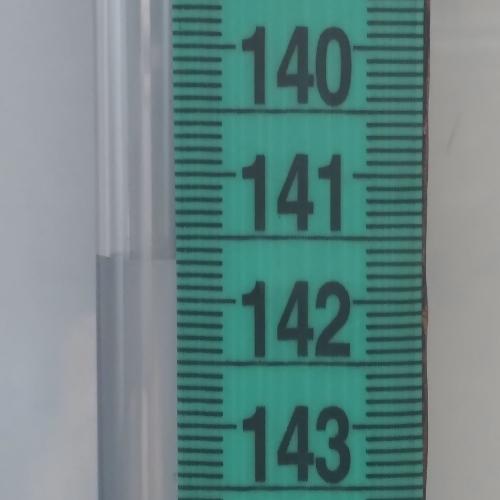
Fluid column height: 141.7 cm